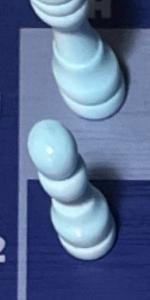
Label: Pawn_White